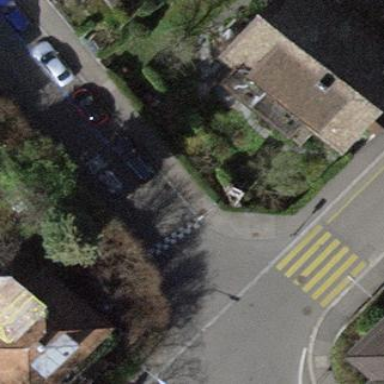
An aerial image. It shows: Parking lane designated for parking.